Aerial crown-view tile of a tropical tree (Barro Colorado Island, Panama), acquired 20241112:
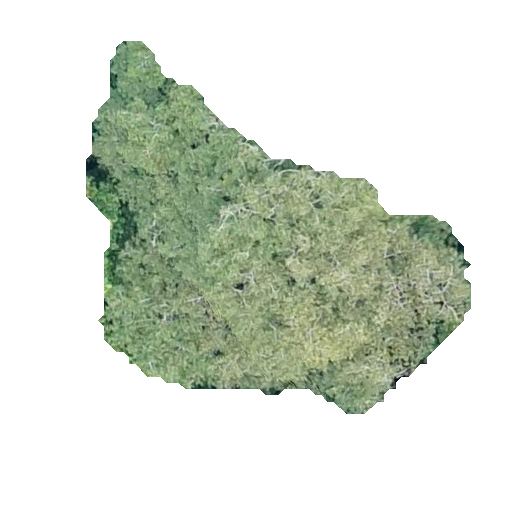
Species: Virola surinamensis
GBIF accepted scientific name: Virola surinamensis
Crown area: 131.89 m²